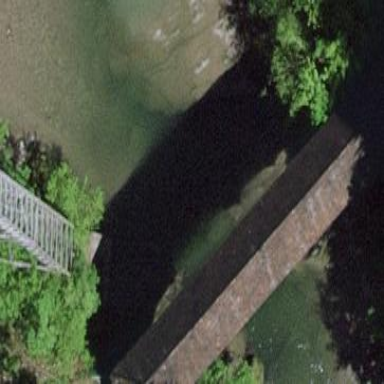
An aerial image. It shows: Covered bridge.